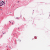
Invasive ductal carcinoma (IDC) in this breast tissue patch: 0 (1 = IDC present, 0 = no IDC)